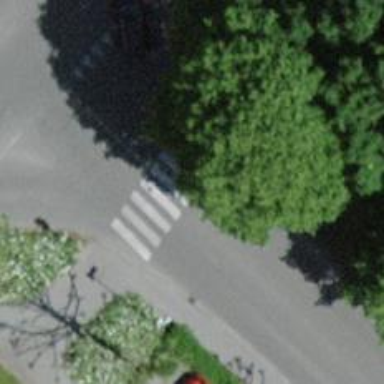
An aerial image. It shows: Uncontrolled zebra crossing with white markings.